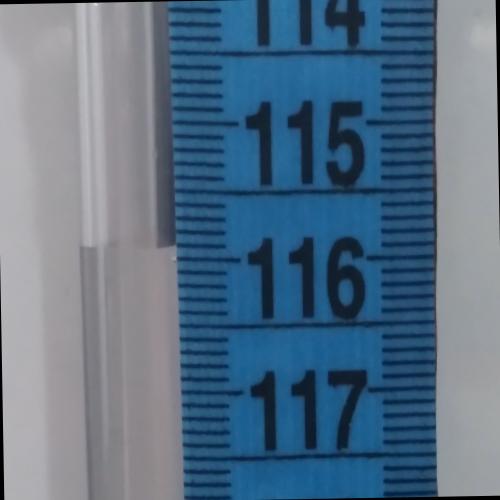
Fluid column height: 115.9 cm